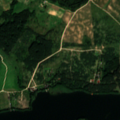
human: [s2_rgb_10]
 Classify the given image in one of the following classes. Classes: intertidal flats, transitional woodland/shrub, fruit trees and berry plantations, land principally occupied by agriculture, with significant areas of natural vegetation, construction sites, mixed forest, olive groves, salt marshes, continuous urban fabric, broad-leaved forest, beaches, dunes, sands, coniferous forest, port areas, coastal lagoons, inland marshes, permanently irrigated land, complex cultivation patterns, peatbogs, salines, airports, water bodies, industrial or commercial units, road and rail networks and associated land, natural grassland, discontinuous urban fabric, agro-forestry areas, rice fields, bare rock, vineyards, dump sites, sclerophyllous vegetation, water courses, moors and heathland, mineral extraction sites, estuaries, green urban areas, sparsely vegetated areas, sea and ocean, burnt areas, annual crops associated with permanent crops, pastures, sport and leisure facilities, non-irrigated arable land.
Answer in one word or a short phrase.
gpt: non-irrigated arable land, pastures, land principally occupied by agriculture, with significant areas of natural vegetation, coniferous forest, transitional woodland/shrub, water bodies